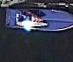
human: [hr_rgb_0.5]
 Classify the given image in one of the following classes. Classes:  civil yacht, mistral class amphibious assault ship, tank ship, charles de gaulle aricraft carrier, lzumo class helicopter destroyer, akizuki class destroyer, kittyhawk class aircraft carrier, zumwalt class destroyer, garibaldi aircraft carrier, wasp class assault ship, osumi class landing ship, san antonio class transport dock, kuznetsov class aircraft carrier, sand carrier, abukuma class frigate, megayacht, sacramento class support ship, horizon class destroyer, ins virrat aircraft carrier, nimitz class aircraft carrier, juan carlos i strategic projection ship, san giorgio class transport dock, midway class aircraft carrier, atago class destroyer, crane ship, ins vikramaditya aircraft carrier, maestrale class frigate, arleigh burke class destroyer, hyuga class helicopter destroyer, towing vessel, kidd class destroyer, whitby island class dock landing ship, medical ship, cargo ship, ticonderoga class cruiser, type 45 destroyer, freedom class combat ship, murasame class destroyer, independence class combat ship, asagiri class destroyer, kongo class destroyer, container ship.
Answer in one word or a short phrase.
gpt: Civil yacht